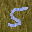
Label: 5